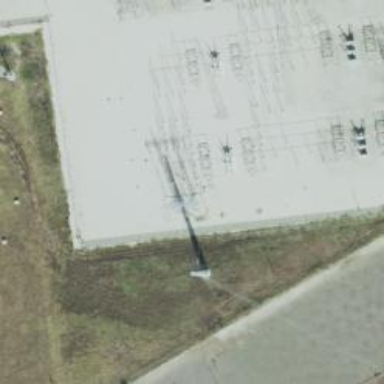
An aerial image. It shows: Switch used for power control.